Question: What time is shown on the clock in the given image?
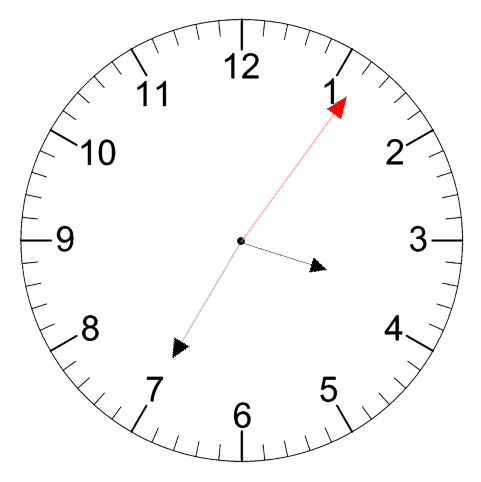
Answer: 03:35:06